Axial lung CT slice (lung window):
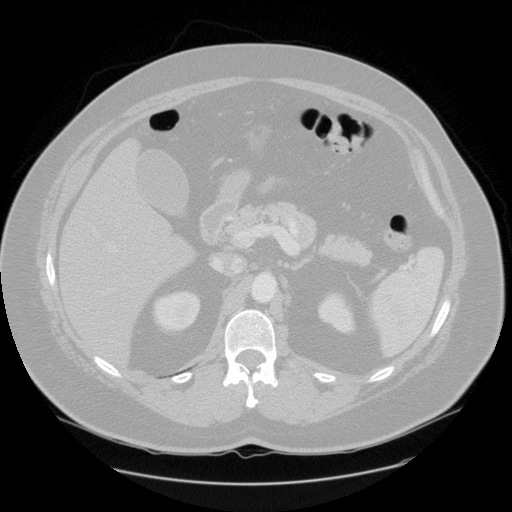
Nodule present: no